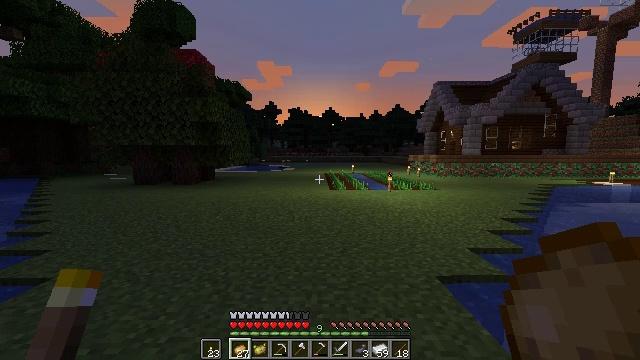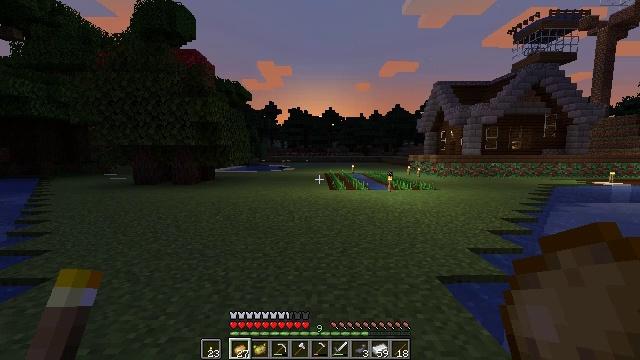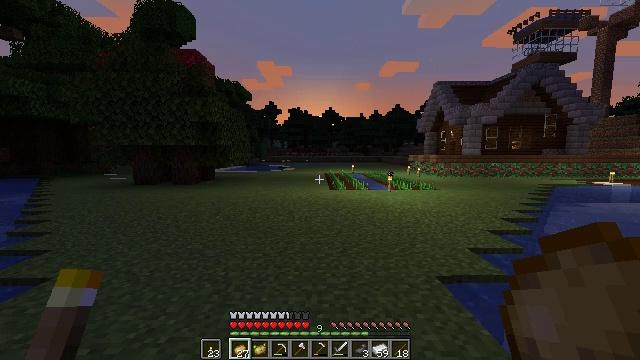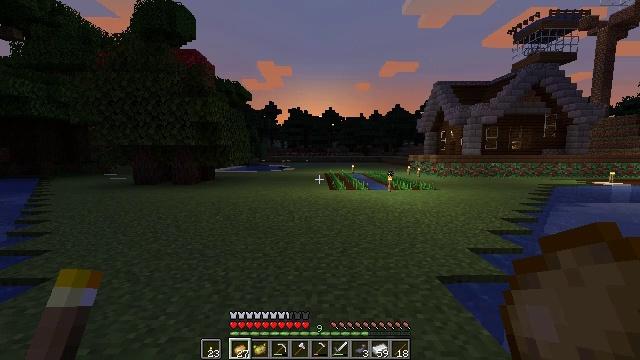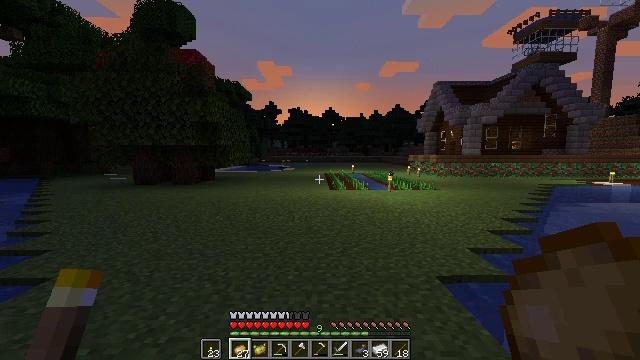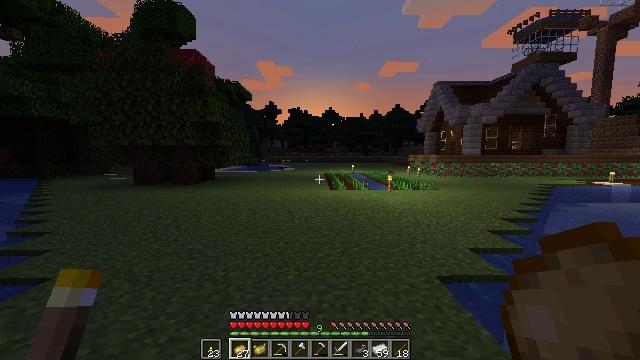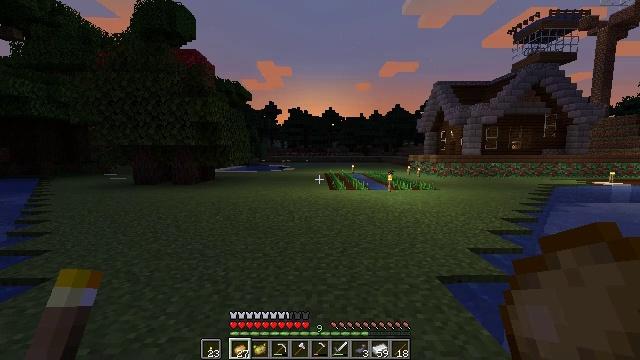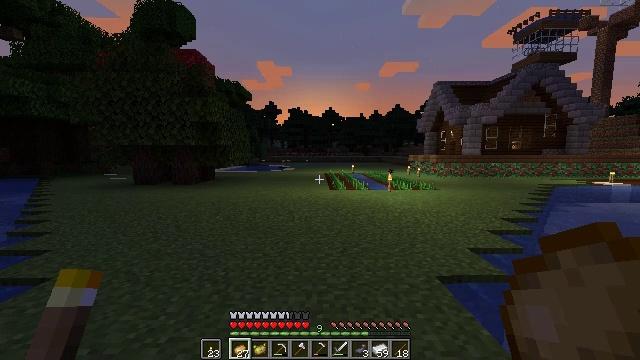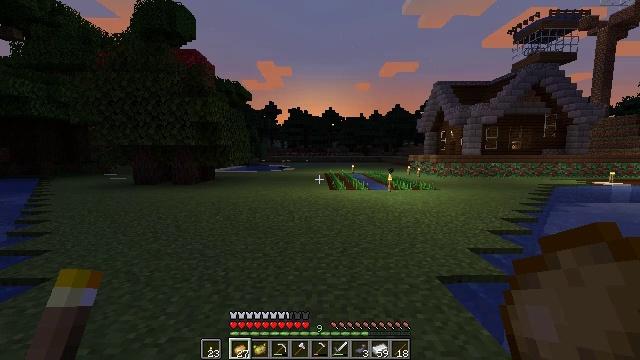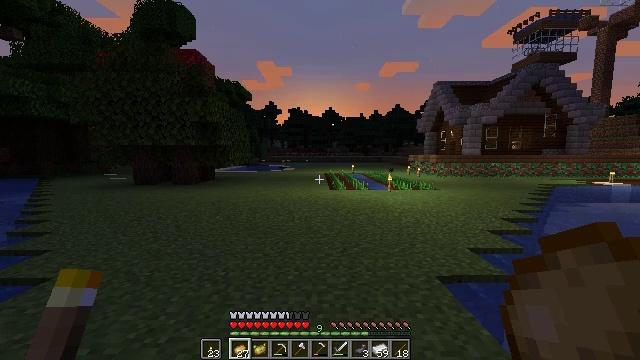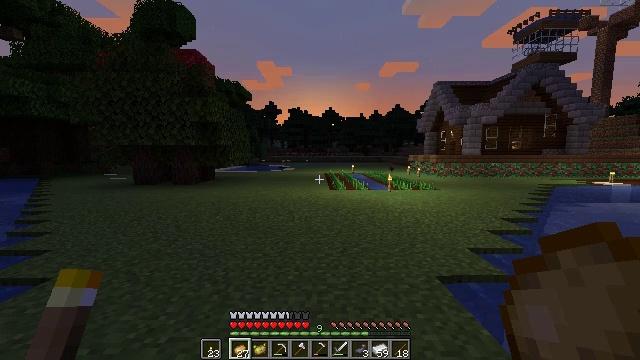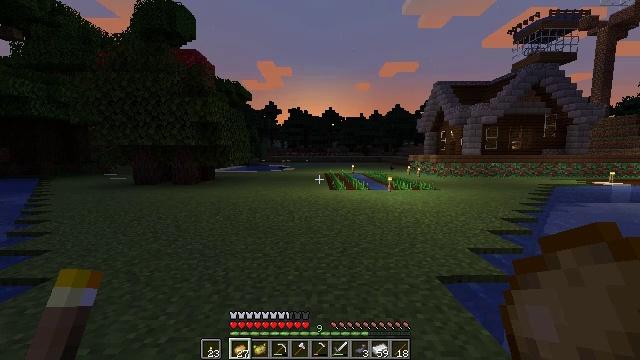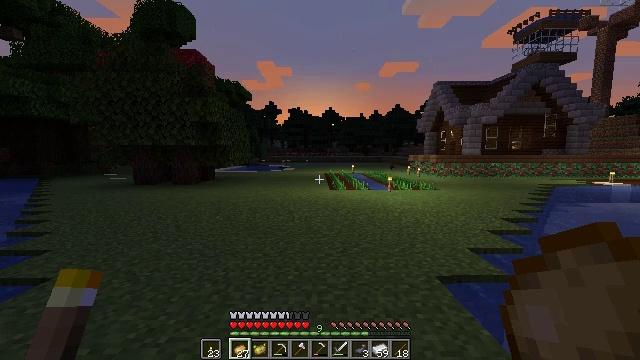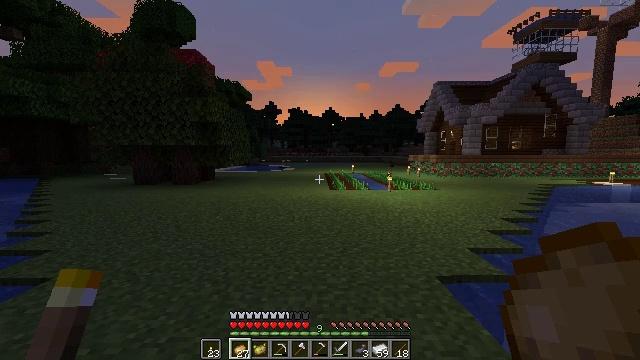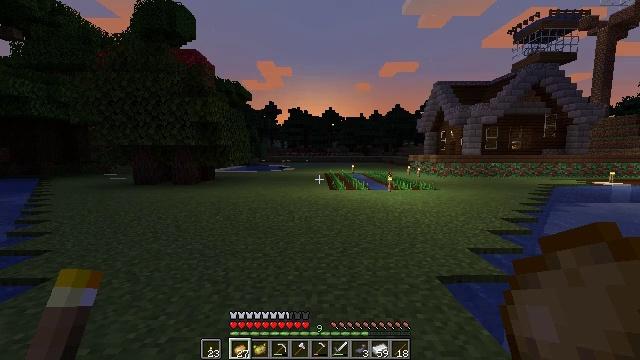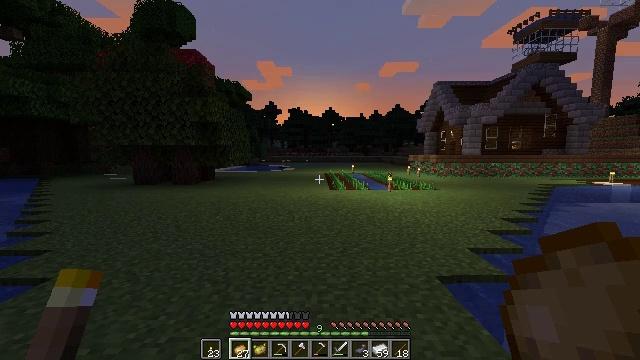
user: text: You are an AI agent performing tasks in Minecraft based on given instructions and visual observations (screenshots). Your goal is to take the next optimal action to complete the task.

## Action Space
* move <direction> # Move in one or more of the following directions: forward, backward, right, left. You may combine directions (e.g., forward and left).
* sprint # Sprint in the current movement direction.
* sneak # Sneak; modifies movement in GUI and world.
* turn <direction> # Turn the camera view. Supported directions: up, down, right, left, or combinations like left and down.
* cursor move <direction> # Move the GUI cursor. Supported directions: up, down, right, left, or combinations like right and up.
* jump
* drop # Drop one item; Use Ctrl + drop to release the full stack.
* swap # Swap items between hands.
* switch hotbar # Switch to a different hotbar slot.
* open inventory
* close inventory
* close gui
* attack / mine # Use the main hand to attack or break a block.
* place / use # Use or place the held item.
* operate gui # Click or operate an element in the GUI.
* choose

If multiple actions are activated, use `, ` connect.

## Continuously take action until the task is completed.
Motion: motion action
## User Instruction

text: Prepare a baked potato in the furnace.
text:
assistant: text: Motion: no_op
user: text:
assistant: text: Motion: no_op
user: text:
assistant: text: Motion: no_op
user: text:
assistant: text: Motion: no_op
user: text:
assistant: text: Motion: no_op
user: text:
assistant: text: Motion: no_op
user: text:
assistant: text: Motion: no_op
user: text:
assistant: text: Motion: no_op
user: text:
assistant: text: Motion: no_op
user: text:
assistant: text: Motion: no_op
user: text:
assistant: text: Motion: no_op
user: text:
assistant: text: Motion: no_op
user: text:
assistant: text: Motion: no_op
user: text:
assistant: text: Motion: no_op
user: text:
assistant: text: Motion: no_op
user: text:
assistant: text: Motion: no_op
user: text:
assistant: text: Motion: no_op
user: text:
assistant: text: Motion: no_op
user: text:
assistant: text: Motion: no_op
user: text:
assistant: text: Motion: no_op
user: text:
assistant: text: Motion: no_op
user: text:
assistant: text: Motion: no_op
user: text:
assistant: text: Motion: no_op
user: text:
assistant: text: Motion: no_op
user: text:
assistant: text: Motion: no_op
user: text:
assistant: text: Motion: no_op
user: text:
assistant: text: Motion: no_op
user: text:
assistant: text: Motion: no_op
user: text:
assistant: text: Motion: no_op
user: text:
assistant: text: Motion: no_op